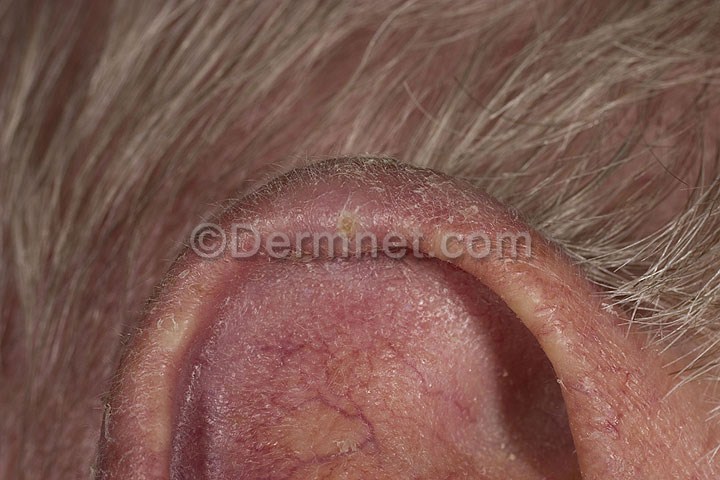
Disease: Seborrheic Keratoses and other Benign Tumors